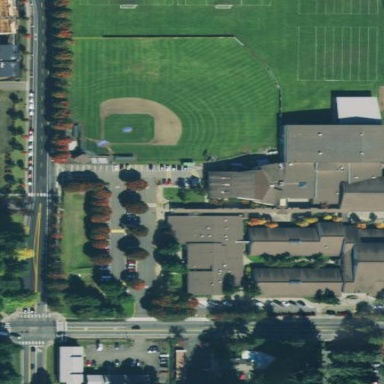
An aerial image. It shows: School building.